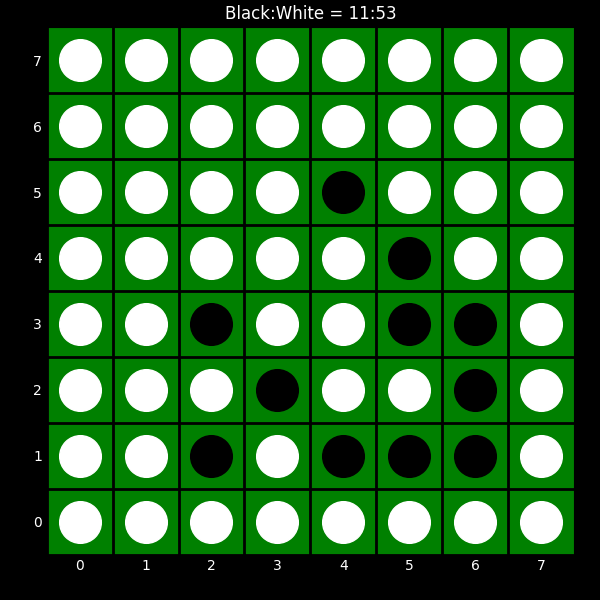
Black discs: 11
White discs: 53